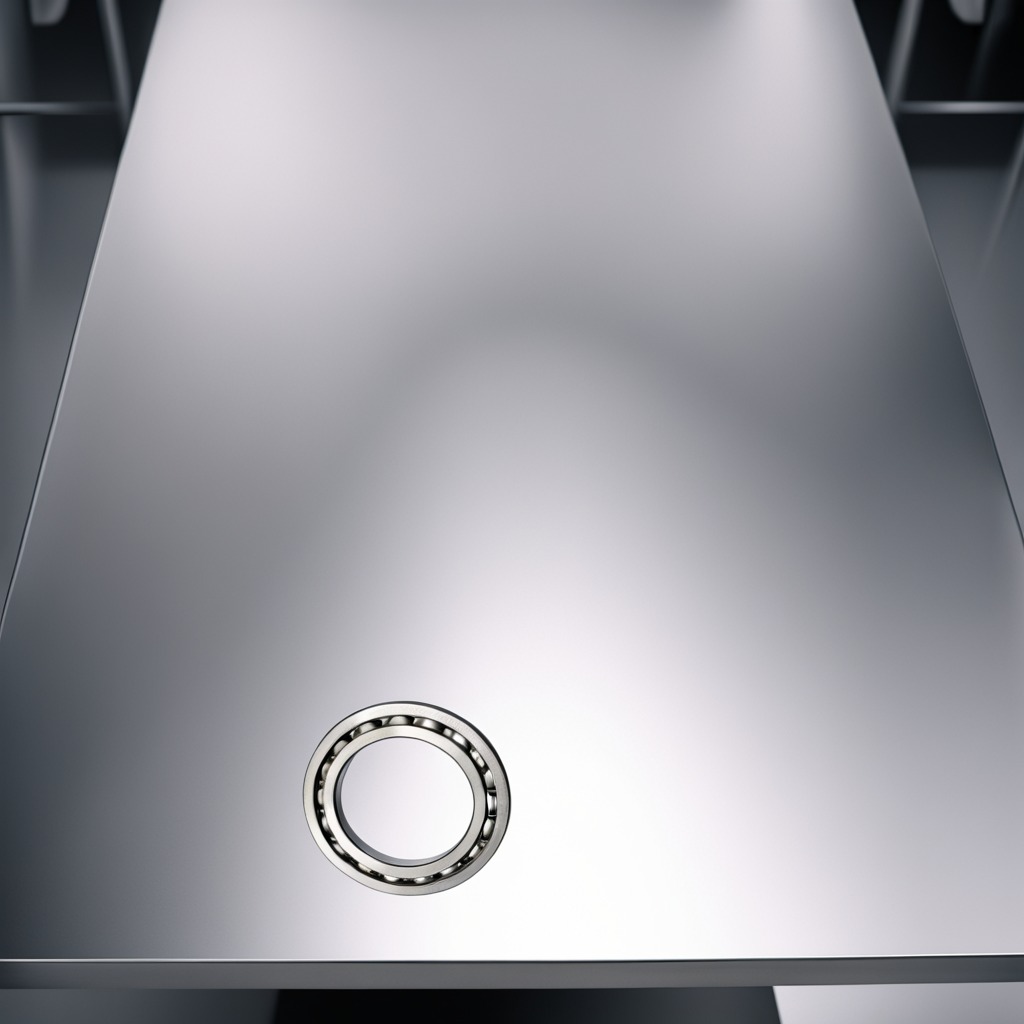
A metal ball bearing is lying on the stainless steel table in a high-end prototyping lab.